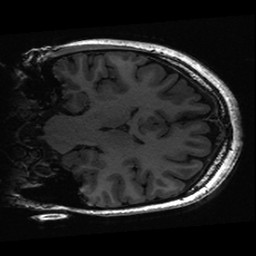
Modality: T1w
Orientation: coronal
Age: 20
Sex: female